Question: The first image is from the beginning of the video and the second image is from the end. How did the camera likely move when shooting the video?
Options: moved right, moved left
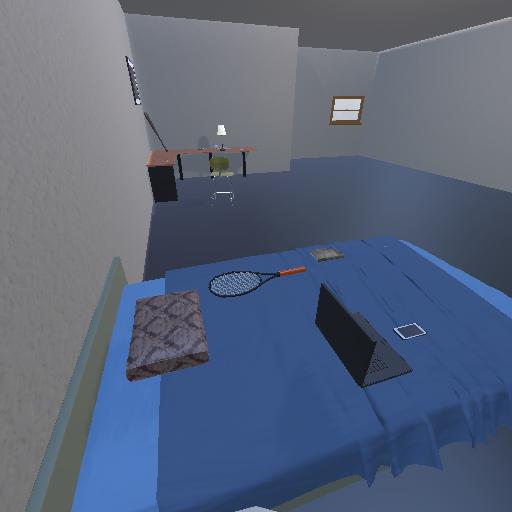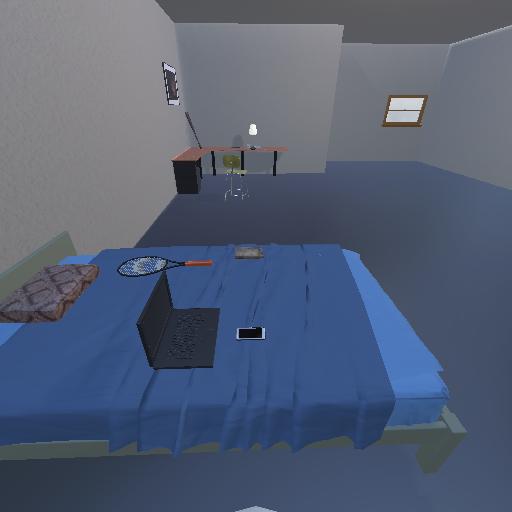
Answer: moved right